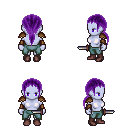
a pixel art fantasy rpg character, female body template, dark elf, purple skin, leather shoulder armor, teal pants, purple ponytail hairstyle, cloth bracers, maroon shoes, dagger, four views (front, back, left, right), 2x2 character sprite sheet, small pixel art, hard edges, no anti-aliasing